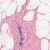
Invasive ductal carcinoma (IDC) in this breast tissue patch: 0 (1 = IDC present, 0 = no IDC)